Question: I'm trying to extract a single data from
<URL>
I showed the required field in attached picture for which
Xpath: /html/body/table<URL>/table/tbody/tr[2]/td[2]/font
Error: Exception is happening and data isn't found using that Xpath. "An unhandled exception of type 'System.Net.WebException' occurred in HtmlAgilityPack.dll"

Source Code:
'''
static void Main(string[] args)
{
/************************************************************************/
string tickerid = "Bse_Prc_tick";
HtmlAgilityPack.HtmlDocument doc = new HtmlWeb().Load(@"http://www.dsebd.org/displayCompany.php?name=NBL", "GET");
if (doc != null)
{
// Fetch the stock price from the Web page
string stockprice = doc.DocumentNode.SelectSingleNode(string.Format("./html/body/table[2]/tbody/tr/td[2]/table/tbody/tr[3]/td1/p1/table1/tbody/tr/td1/table/tbody/tr[2]/td[2]/font", tickerid)).InnerText;
Console.WriteLine(stockprice);
}
Console.WriteLine("ReadKey Starts........");
Console.ReadKey();
}
'''
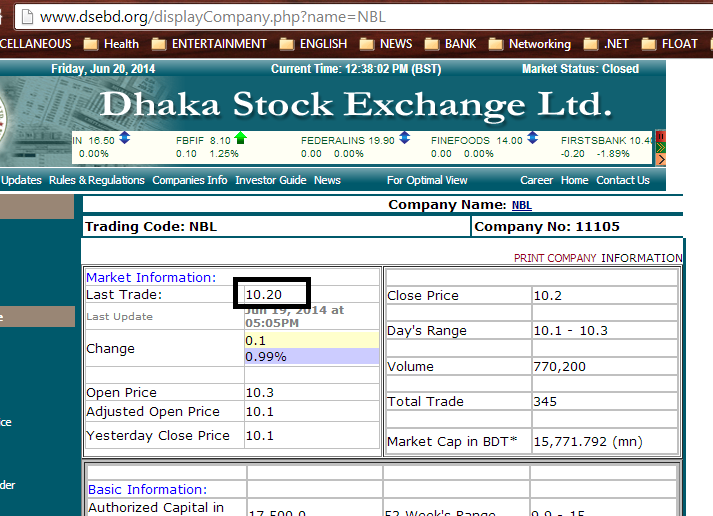
Answer: Well, I checked. XPath's we were using are simply incorrect. The real fun starts when you will try to find where the error lies.
Just check out source code of page you are using, aside of numerous errors which hinders XPath's it even contains multiple HTML tags...
Chrome Dev Tools, and tool you were using, works on dom tree corrected by browser (all packed into single html node, added some tbody, etc).
As html structure is simply broken, so became HtmlAgilityPack parsing.
With situation as it is, you can either use RegExp or just search known elements in source (which is much faster, but less agile).
For example:
'''
...
using System.Net; //required for Webclient
...
class Program
{
//entry point of console app
static void Main(string[] args)
{
// url to download
// "var" means I am too lazy to write "string" and let compiler decide typing
var url = @"http://www.dsebd.org/displayCompany.php?name=NBL";
// creating object in using makes Garbage Collector delete it when using block ends, as opposed to standard cleaning after whole function ends
using (WebClient client = new WebClient()) // WebClient class inherits IDisposable
{
// simply download result to string, in this case it will be html code
string htmlCode = client.DownloadString(url);
// cut html in half op position of "Last Trade:"
// searching from beginning of string is easier/faster than searching in middle
htmlCode = htmlCode.Substring(
htmlCode.IndexOf("Last Trade:")
);
// select from .. to .. and then remove leading and trailing whitespace characters
htmlCode = htmlCode.Substring("2">", "</font></td>").Trim();
Console.WriteLine(htmlCode);
}
Console.ReadLine();
}
}
// http://stackoverflow.com/a/<PHONE>/<PHONE> <- copied from here
// this is Extension Class which adds overloaded Substring() I used in this code, it does what its comments says
public static class StringExtensions
{
/// <summary>
/// takes a substring between two anchor strings (or the end of the string if that anchor is null)
/// </summary>
/// <param name="this">a string</param>
/// <param name="from">an optional string to search after</param>
/// <param name="until">an optional string to search before</param>
/// <param name="comparison">an optional comparison for the search</param>
/// <returns>a substring based on the search</returns>
public static string Substring(this string @this, string from = null, string until = null, StringComparison comparison = StringComparison.InvariantCulture)
{
var fromLength = (from ?? string.Empty).Length;
var startIndex = !string.IsNullOrEmpty(from)
? @this.IndexOf(from, comparison) + fromLength
: 0;
if (startIndex < fromLength) { throw new ArgumentException("from: Failed to find an instance of the first anchor"); }
var endIndex = !string.IsNullOrEmpty(until)
? @this.IndexOf(until, startIndex, comparison)
: @this.Length;
if (endIndex < 0) { throw new ArgumentException("until: Failed to find an instance of the last anchor"); }
var subString = @this.Substring(startIndex, endIndex - startIndex);
return subString;
}
}
'''